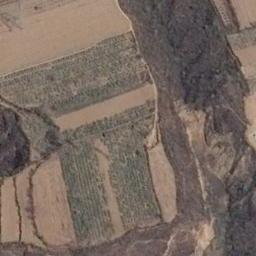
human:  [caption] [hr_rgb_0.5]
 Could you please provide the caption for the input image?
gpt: The bare and green terrace is next to some trees .

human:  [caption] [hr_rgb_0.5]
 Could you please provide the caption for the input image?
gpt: The greenery on the right side of the terrace is denser .

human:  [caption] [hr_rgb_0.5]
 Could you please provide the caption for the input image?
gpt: A large layer of brown and green mixed terraces .

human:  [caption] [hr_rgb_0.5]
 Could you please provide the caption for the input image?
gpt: There is a path between the terraces leading to a building .

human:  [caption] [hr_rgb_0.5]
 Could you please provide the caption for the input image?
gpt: There are some green trees beside the terraces .